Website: macys
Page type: customer-info-address
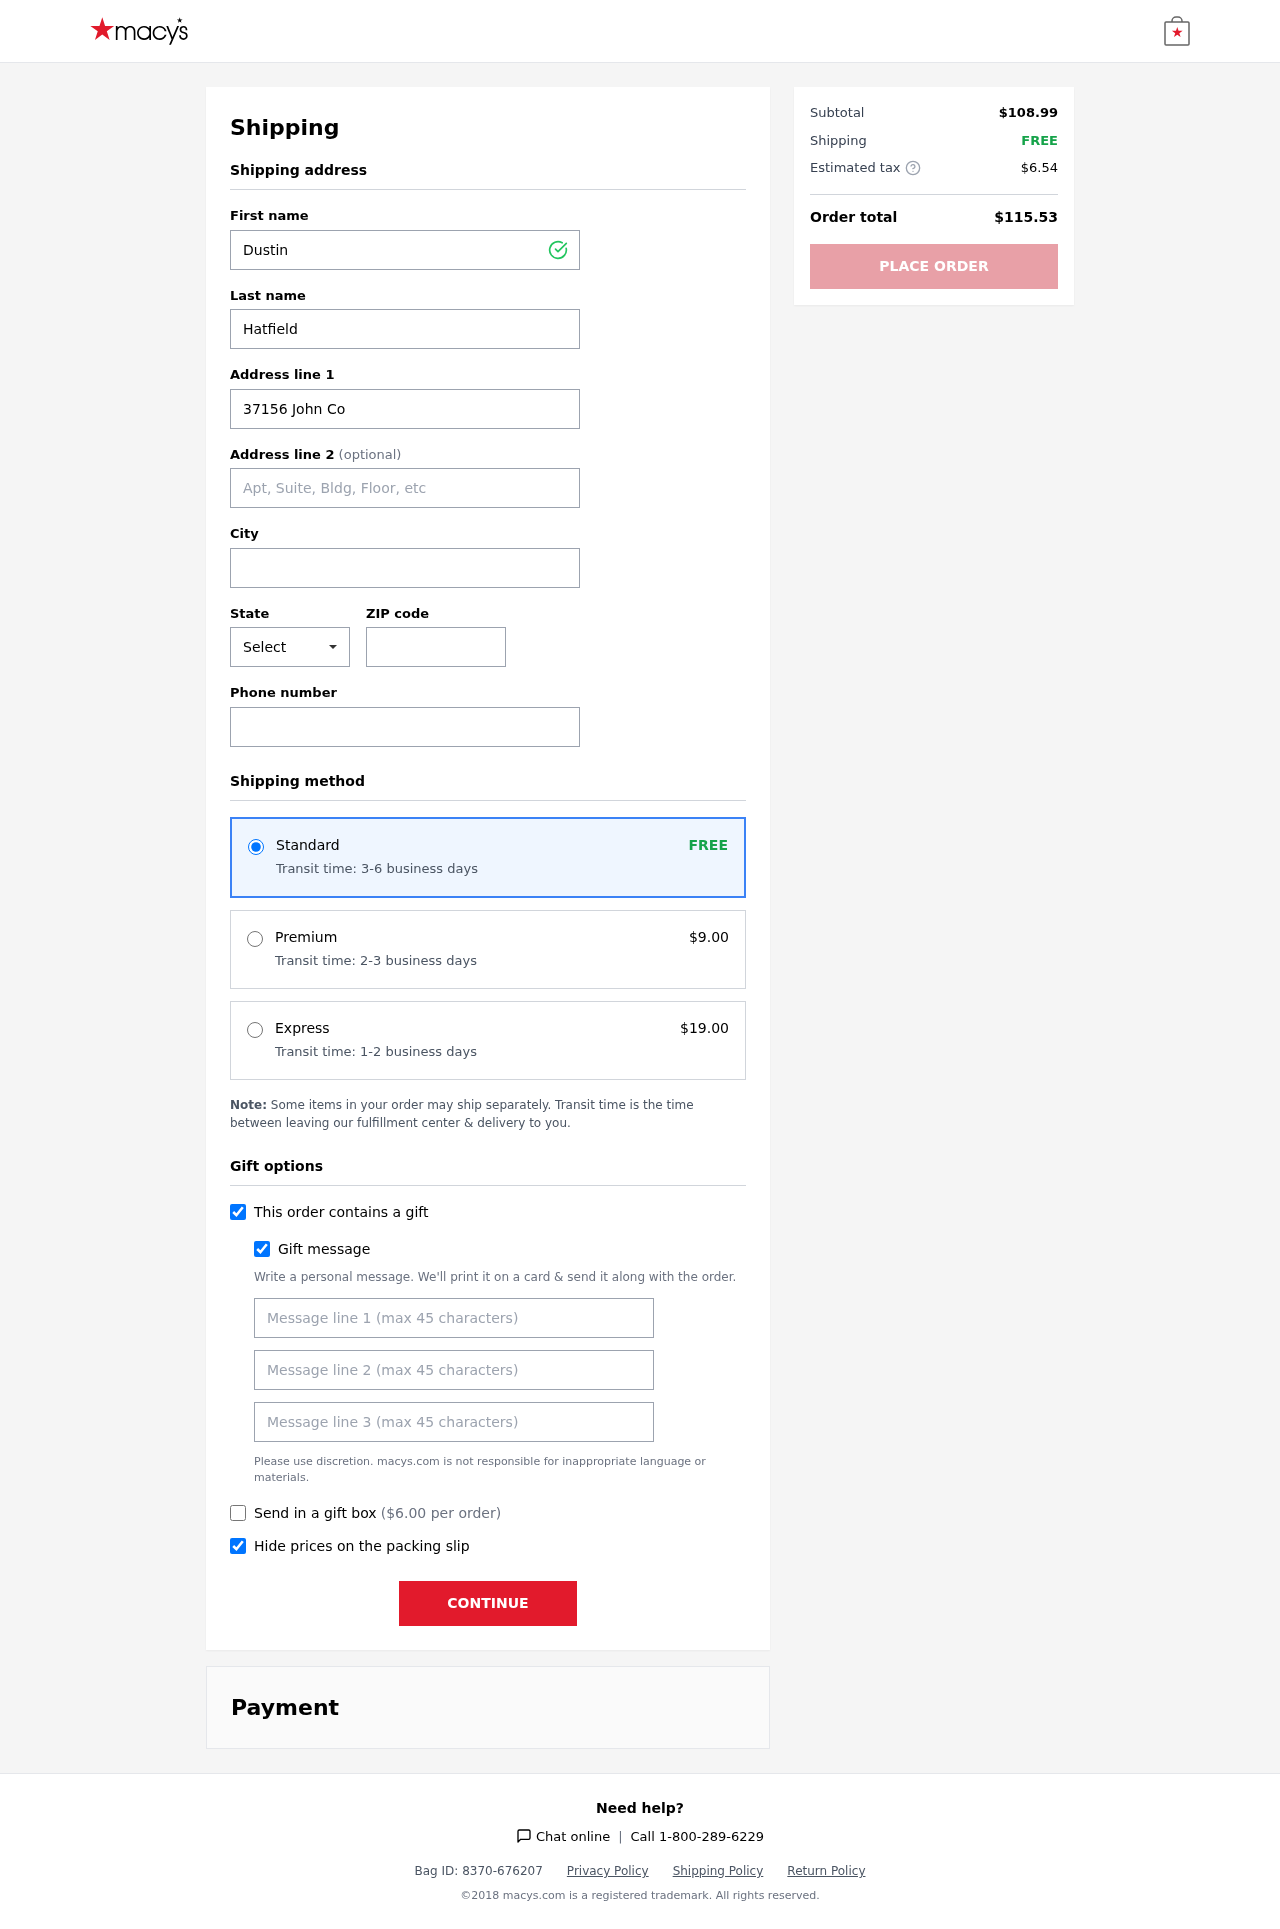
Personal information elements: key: PII_CITY
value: West James
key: PII_FIRSTNAME
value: Dustin
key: PII_GIFT_MESSAGE
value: Hey Christopher, I thought these would keep your hands warm while you’re out enjoying the chilly days ahead! Perfect for those long walks or coffee runs. Hope you like them!  Dustin
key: PII_LASTNAME
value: Hatfield
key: PII_PHONE
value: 9536749154
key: PII_POSTCODE
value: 03962
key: PII_STATE_ABBR
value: AR
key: PII_STREET
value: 37156 John Corner Apt. 024
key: PII_STREET2
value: Apt. 224
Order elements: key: ORDER_SHIPPING_STANDARD
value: FREE
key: ORDER_SHIPPING_STANDARD_TIME
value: Transit time: 3-6 business days
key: ORDER_SHIPPING_PREMIUM
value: $9.00
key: ORDER_SHIPPING_PREMIUM_TIME
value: Transit time: 2-3 business days
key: ORDER_SHIPPING_EXPRESS
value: $19.00
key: ORDER_SHIPPING_EXPRESS_TIME
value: Transit time: 1-2 business days
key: ORDER_GIFT_BOX_FEE
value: $6.00
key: ORDER_SUBTOTAL
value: $108.99
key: ORDER_SHIPPING_COST
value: FREE
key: ORDER_TAX
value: $6.54
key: ORDER_TOTAL
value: $115.53